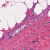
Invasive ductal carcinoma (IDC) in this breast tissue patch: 0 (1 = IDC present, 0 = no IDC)